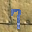
Label: 7